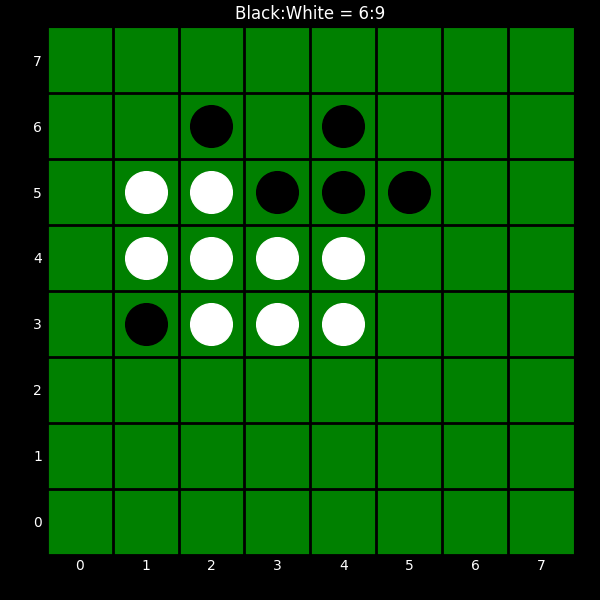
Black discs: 6
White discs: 9